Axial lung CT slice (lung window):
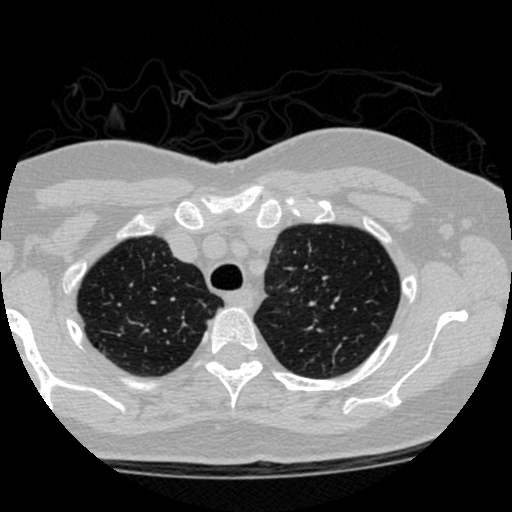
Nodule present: no